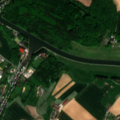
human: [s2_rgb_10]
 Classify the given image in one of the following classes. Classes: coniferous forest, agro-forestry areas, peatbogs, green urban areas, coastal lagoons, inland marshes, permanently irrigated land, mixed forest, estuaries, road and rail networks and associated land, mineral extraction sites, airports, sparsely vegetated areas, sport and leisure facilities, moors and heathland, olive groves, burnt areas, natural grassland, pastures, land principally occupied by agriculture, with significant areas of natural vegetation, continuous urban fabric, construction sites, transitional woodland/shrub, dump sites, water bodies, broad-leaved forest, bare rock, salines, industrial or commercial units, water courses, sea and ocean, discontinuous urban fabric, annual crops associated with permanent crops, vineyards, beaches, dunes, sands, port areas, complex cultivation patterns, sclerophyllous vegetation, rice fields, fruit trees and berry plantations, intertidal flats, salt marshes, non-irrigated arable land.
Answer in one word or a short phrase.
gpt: industrial or commercial units, non-irrigated arable land, complex cultivation patterns, broad-leaved forest, moors and heathland